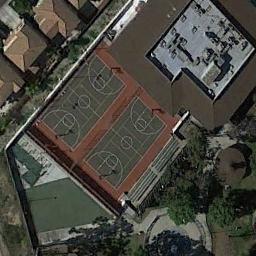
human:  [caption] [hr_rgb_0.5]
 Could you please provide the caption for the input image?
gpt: Two basketball courts surrounded by some buildings and some trees beside .

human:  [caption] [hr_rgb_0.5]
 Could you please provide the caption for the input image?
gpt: The basketball courts are surrounded by buildings ,Trees and the residential area .

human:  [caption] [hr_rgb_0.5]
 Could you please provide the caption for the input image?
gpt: There are two basketball courts surrounded by many buildings .

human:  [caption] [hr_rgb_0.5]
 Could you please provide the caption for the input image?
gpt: There are two basketball courts .

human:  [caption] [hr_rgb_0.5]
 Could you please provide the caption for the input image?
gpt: Many buildings are next to two basketball courts .